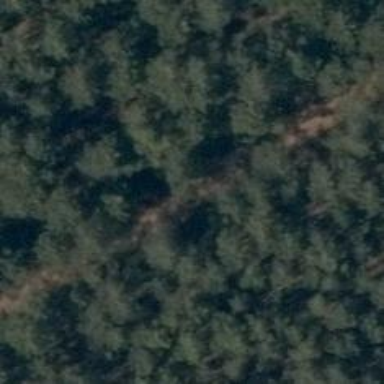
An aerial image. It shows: Dirt track road with grade 4 track type.